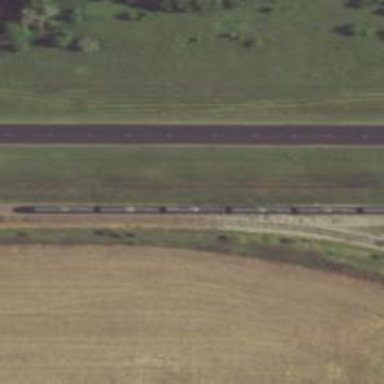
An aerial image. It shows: Railway siding for service.